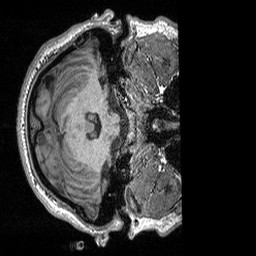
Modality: T1w
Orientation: axial
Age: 20
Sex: male
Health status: healthy
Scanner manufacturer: siemens
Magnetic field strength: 3 T
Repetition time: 2.3 s
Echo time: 0.00298 s